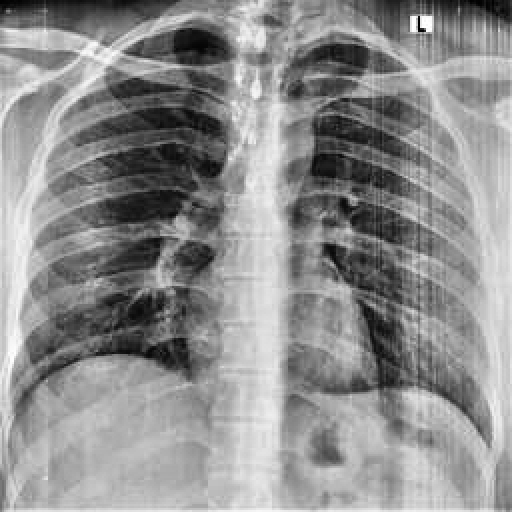
Finding: NORMAL